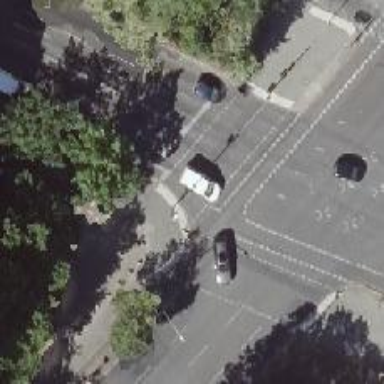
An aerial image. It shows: Footway crossing equipped with traffic signals and central island.